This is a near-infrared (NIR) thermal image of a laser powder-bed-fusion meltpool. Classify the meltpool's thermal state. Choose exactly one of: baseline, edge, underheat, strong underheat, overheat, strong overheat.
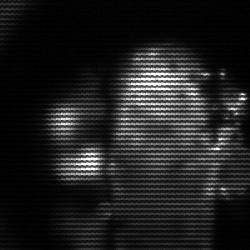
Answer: strong underheat